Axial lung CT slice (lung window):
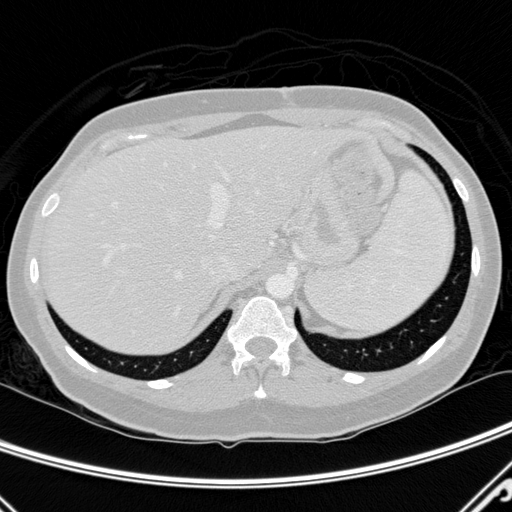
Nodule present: no